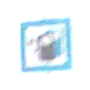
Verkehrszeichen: LadestationFuerElektrofahrzeuge
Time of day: Midday
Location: Outdoor (Nature)
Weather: PartlyCloudy
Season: NotSpecified
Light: Natural